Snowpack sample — Snodgrass Mountain, Crested Butte, Colorado (2/4/25, 12:06 PM MST)
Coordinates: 38.923, -106.968
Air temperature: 35 °F
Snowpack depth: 80 cm
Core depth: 60 cm
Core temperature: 32 °F
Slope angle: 14°, slope face: 78°
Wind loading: low
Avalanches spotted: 0
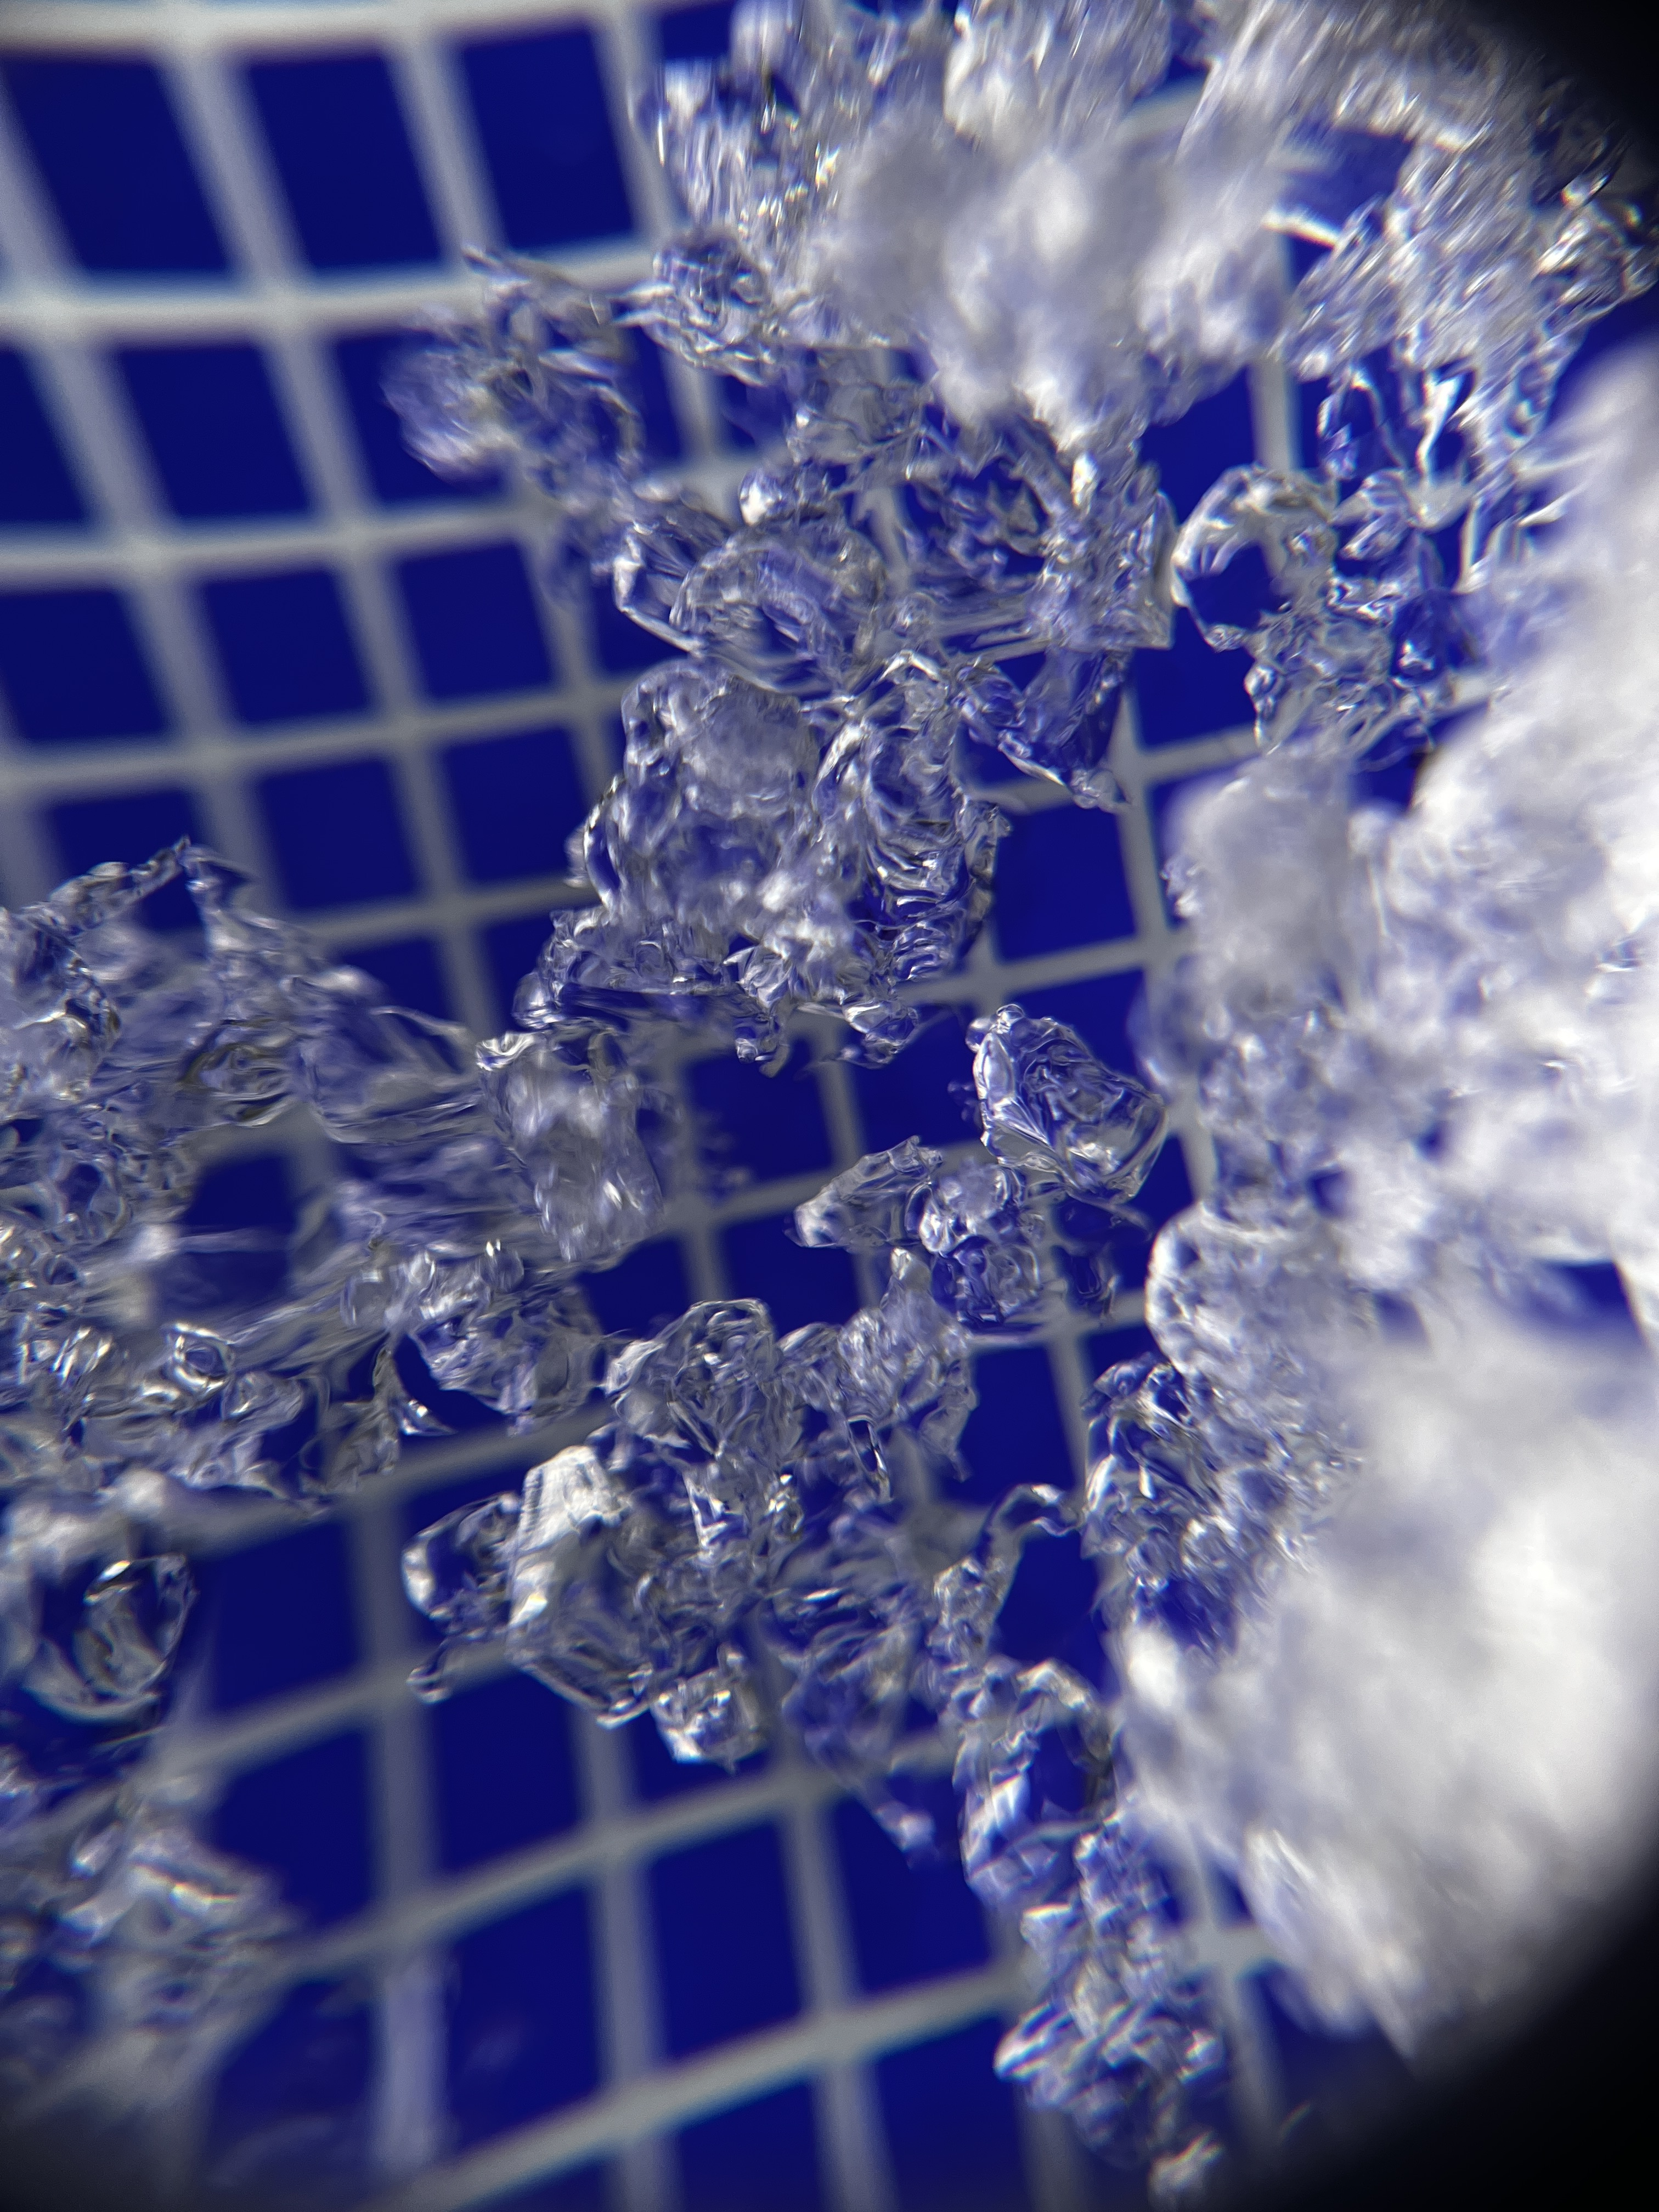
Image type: magnified_profile
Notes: No avalanches nearby, unusually warm weather for the last month reported by residents, Collected 25 yards from treeline